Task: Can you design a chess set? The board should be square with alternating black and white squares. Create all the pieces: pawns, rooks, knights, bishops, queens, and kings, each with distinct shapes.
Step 3005:
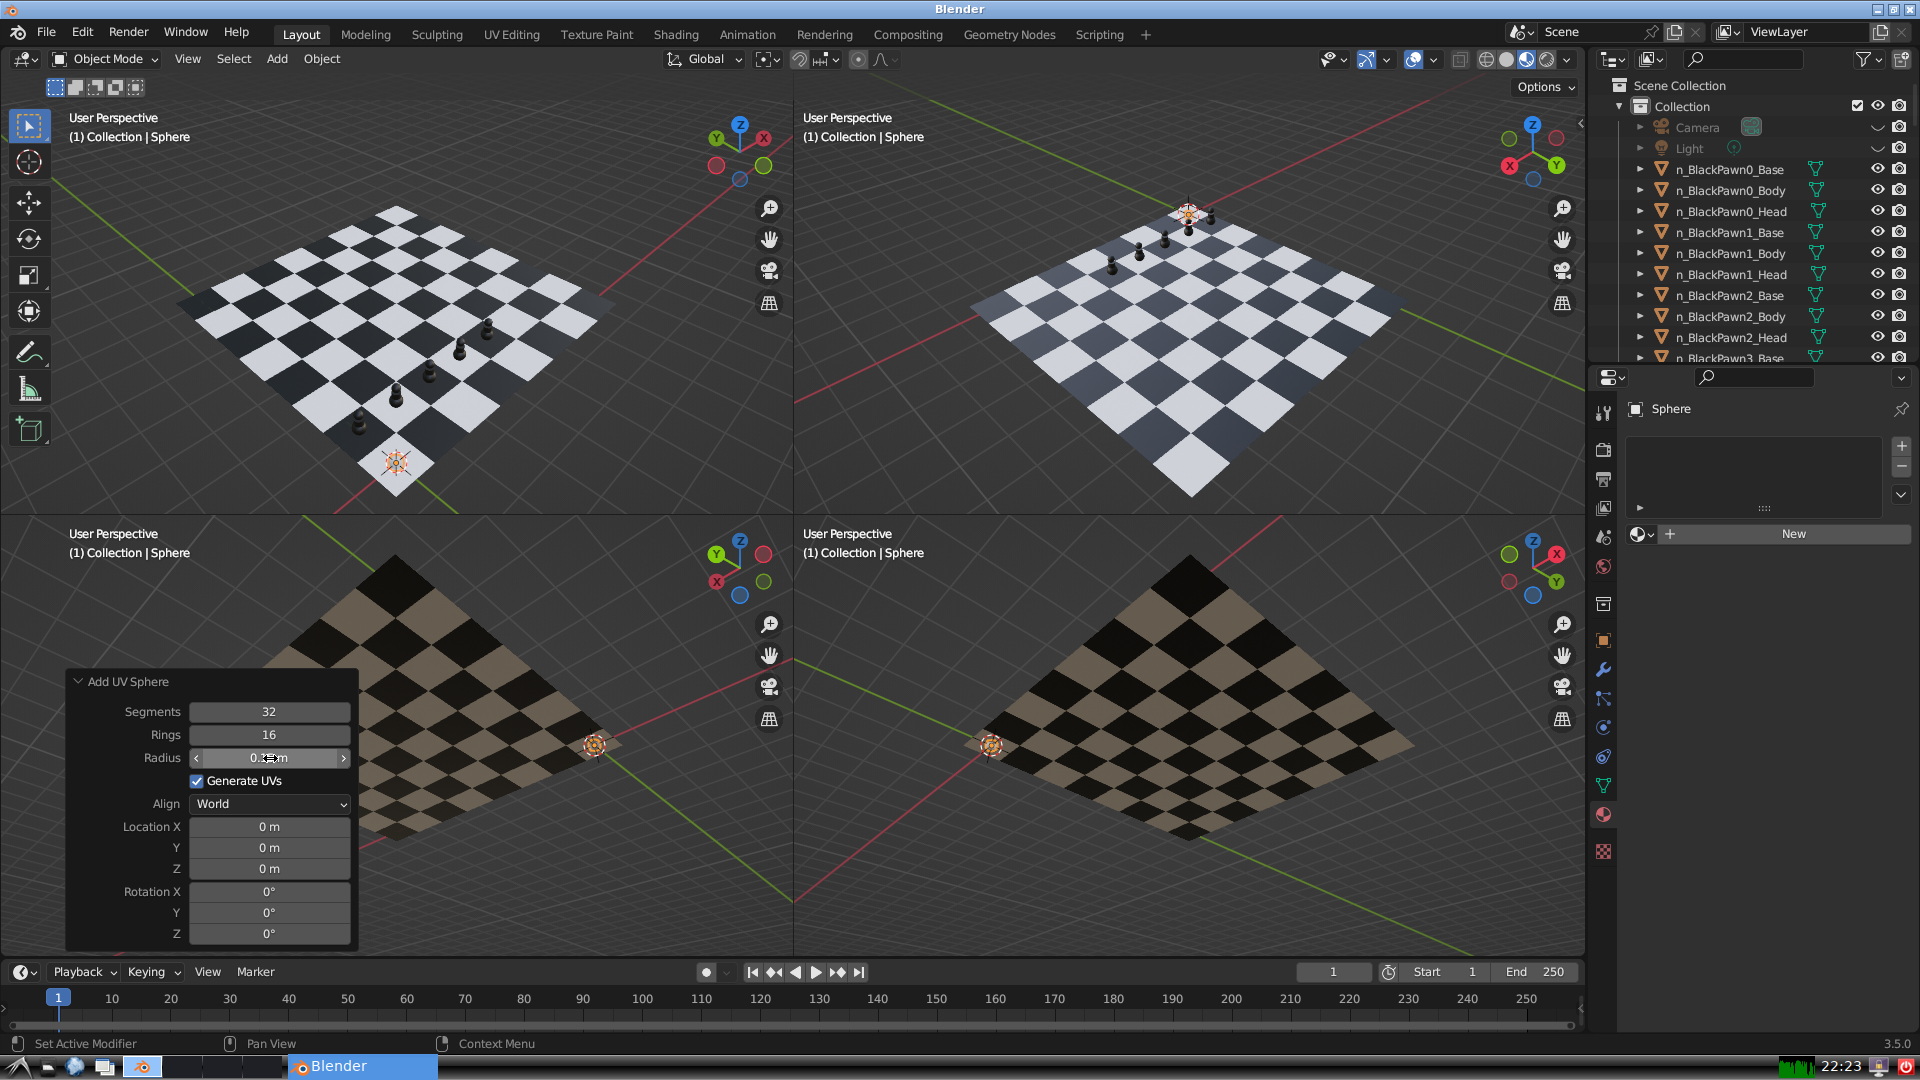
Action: {"mouse_move": [960, 540]}